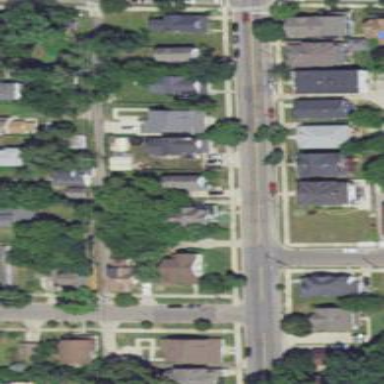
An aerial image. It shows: Sidewalk.